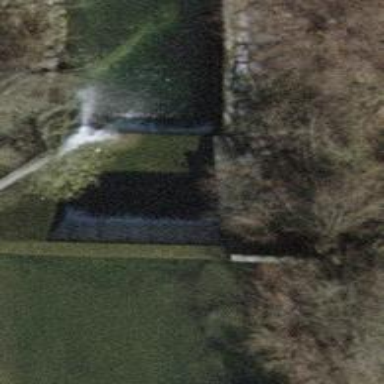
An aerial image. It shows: Weir along the waterway.